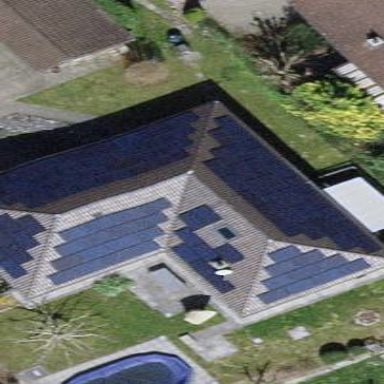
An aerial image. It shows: Solar photovoltaic panel generator.